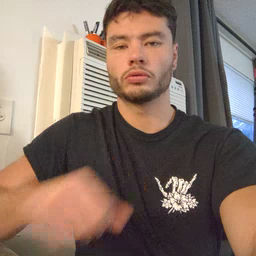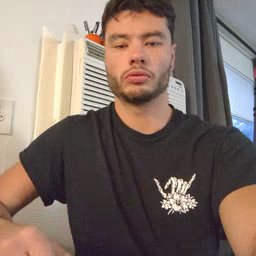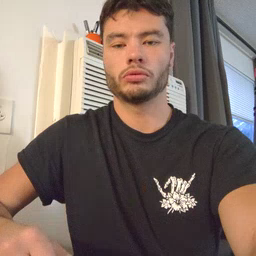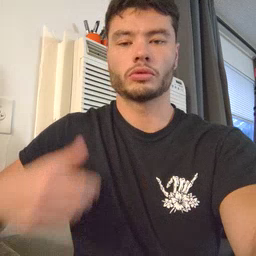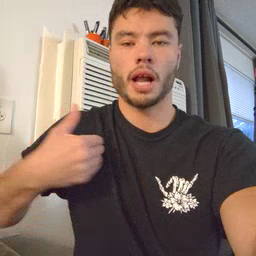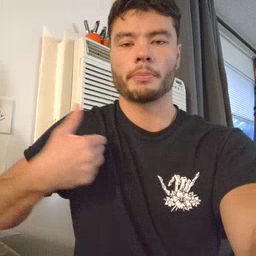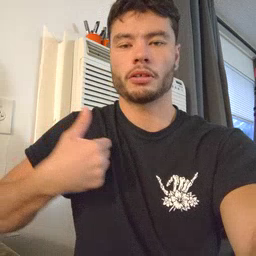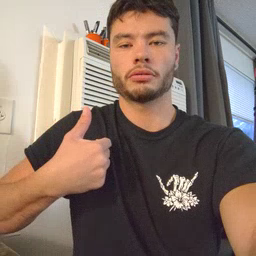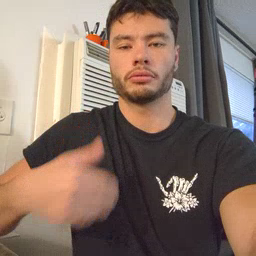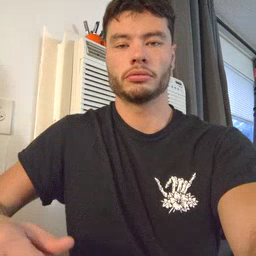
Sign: animal